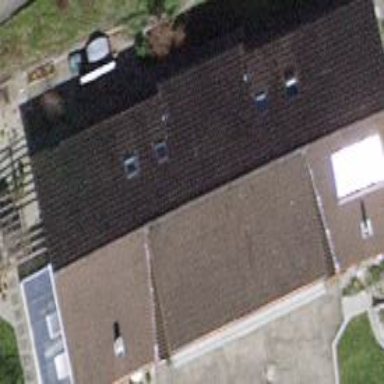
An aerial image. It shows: Simple and straightforward house.